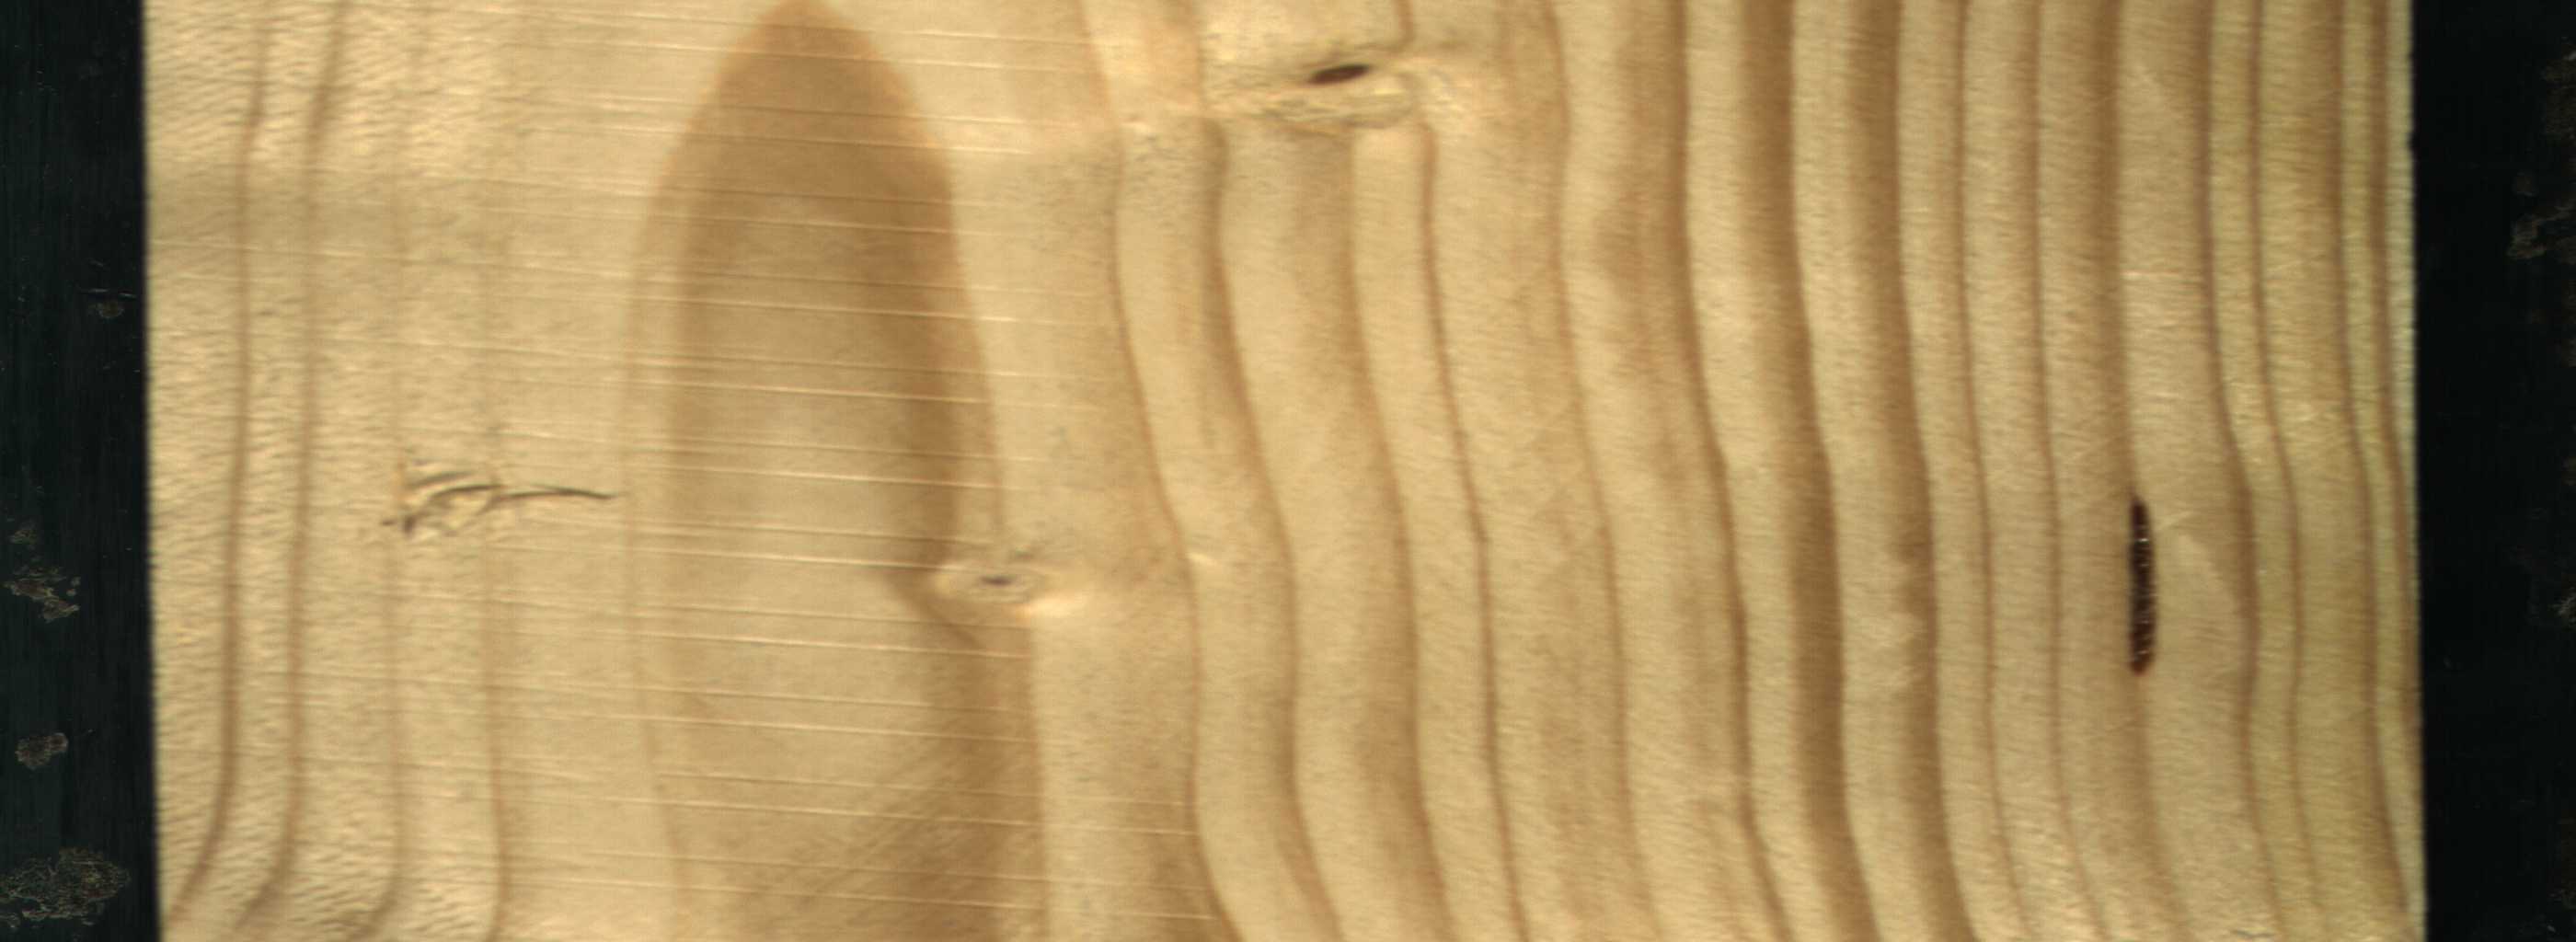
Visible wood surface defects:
resin
Quartzity
Quartzity
Live_Knot
Live_Knot